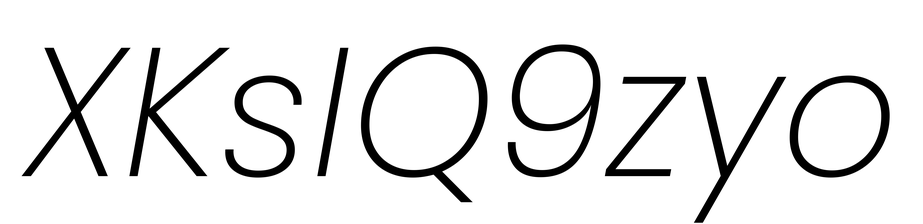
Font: Poppins-ExtraLightItalic